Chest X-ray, PA view. Patient: 67 years old, sex M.
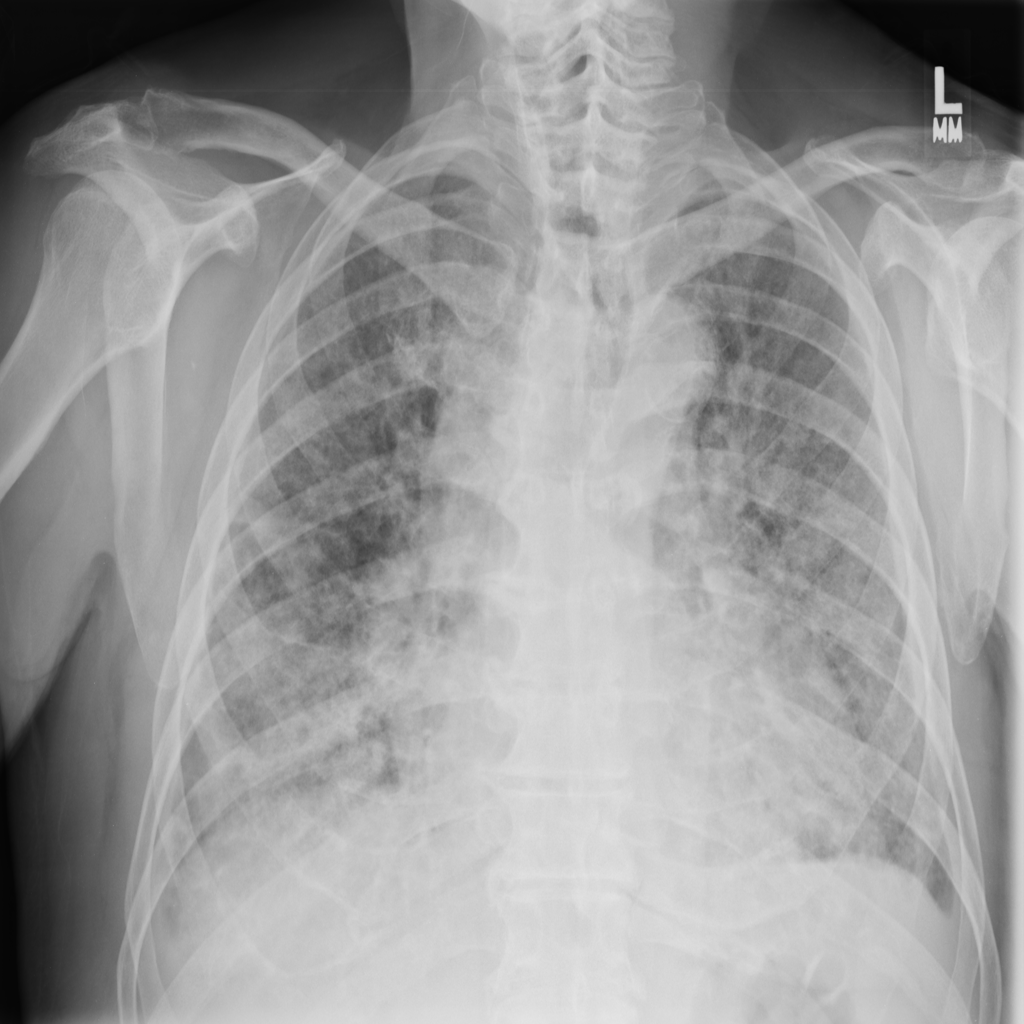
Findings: Edema